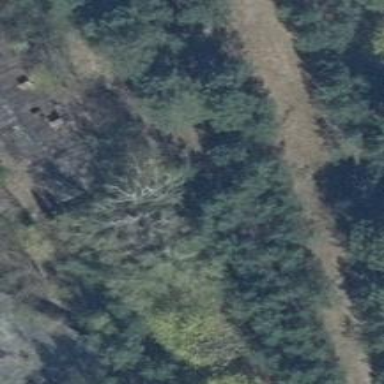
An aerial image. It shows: Abandoned railway with historical significance.